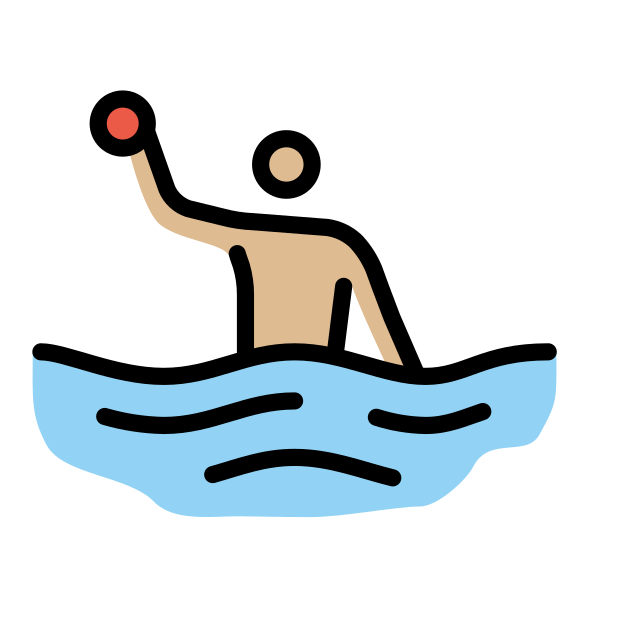
man playing water polo: medium-light skin tone